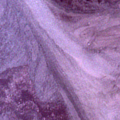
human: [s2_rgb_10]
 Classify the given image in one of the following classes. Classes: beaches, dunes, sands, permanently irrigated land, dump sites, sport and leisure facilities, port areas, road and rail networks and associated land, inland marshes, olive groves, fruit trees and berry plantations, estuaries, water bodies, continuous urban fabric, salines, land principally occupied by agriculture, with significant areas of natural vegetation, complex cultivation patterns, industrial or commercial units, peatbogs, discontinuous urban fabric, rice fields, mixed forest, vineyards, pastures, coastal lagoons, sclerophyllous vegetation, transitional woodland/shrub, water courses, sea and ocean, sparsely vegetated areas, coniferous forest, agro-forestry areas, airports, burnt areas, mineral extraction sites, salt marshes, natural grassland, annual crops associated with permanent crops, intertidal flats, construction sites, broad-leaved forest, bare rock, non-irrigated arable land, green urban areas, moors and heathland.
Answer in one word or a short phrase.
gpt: sea and ocean